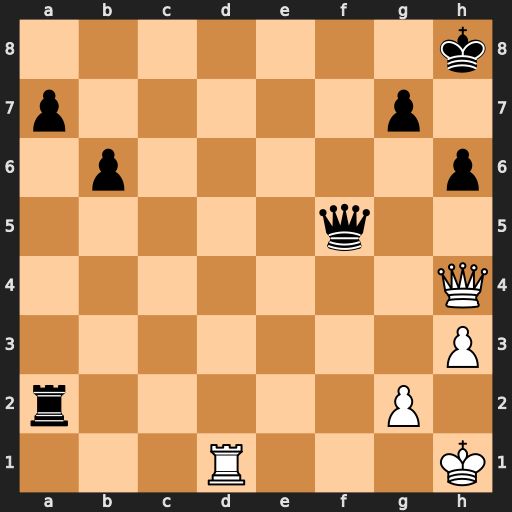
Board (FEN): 7k/p5p1/1p5p/5q2/7Q/7P/r5P1/3R3K
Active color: w
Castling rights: -
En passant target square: -
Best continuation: Qc4 Rf2 Rd8+